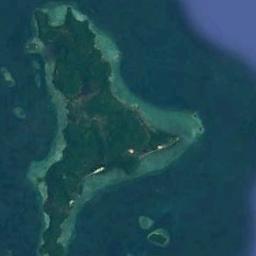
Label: island